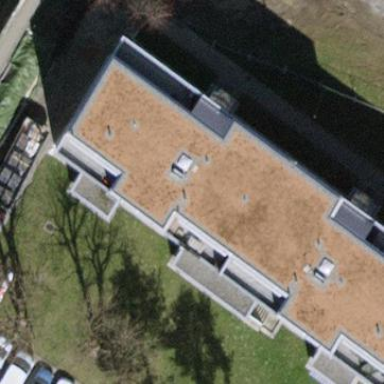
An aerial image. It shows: Apartment building with flat roof design.